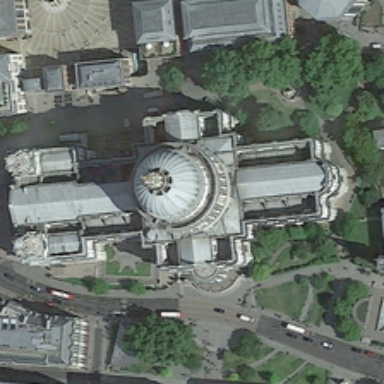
The white church is located in the center of the square .